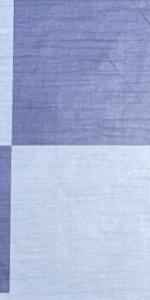
Label: Empty